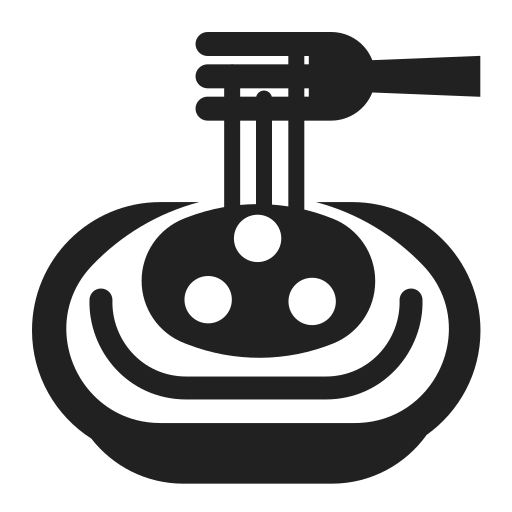
spaghetti high contrast